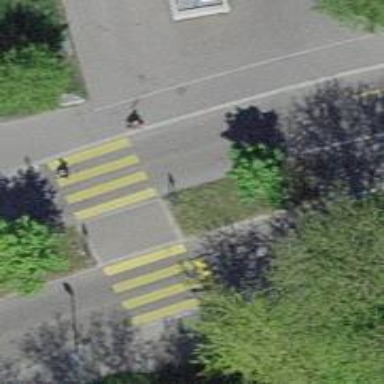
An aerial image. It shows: Zebra crossing with pedestrian island.